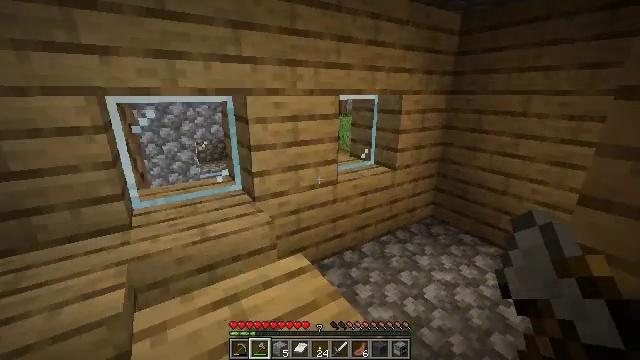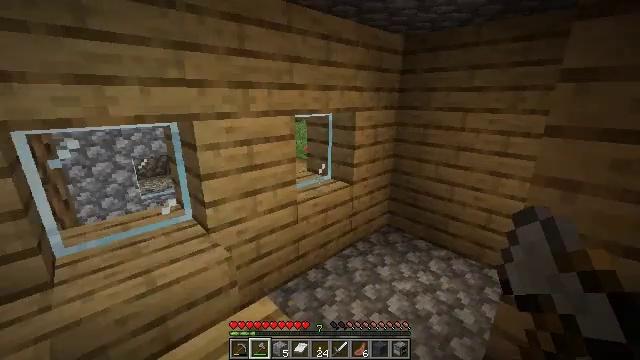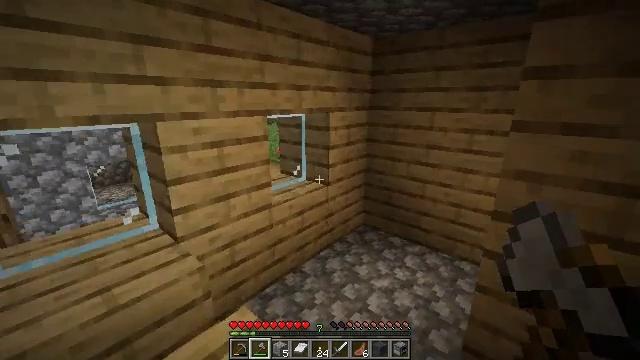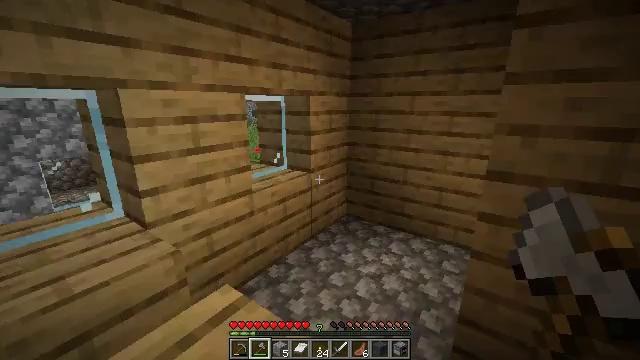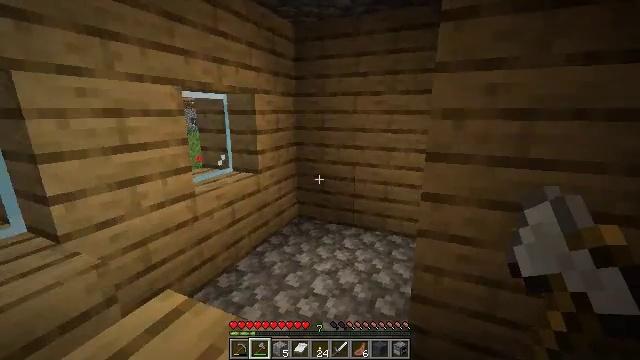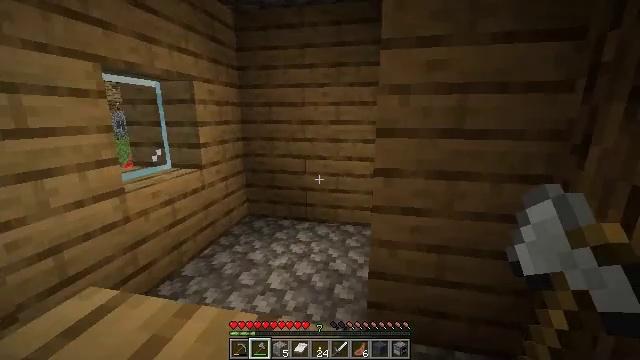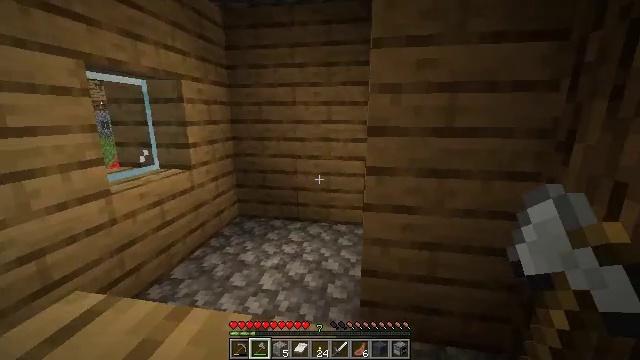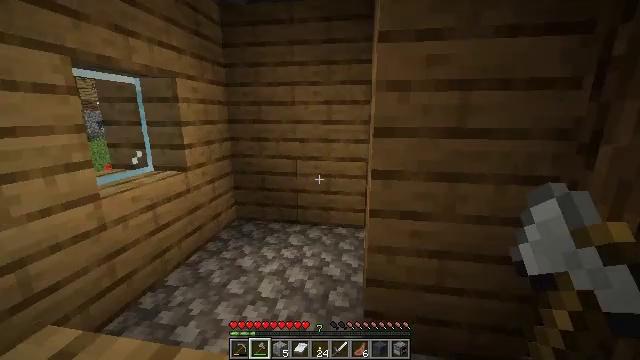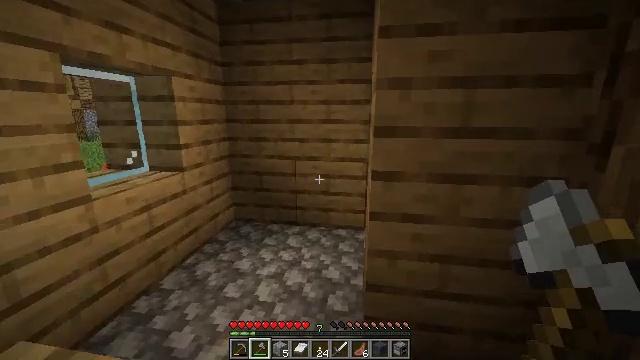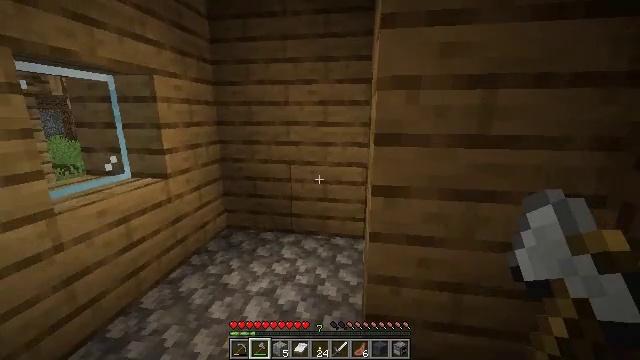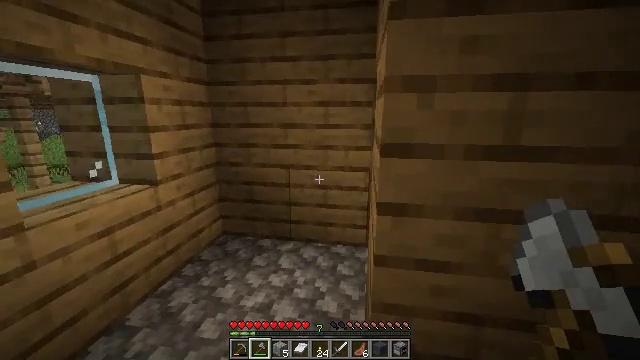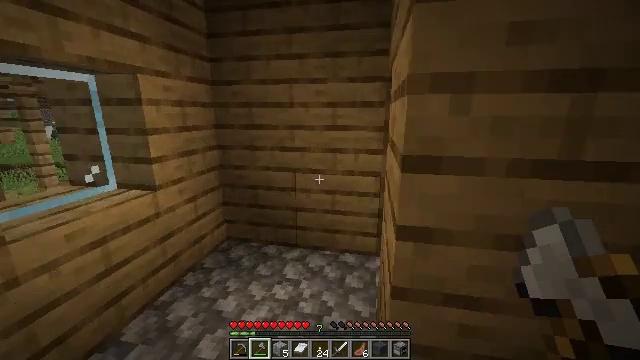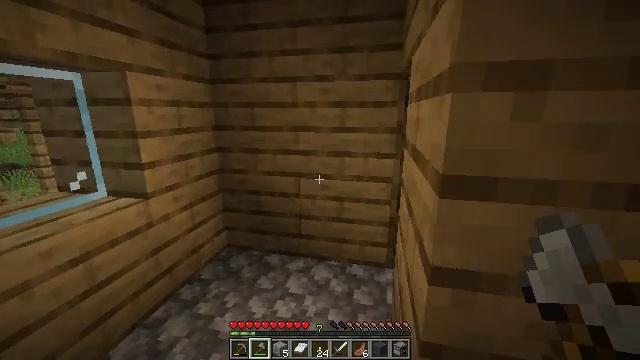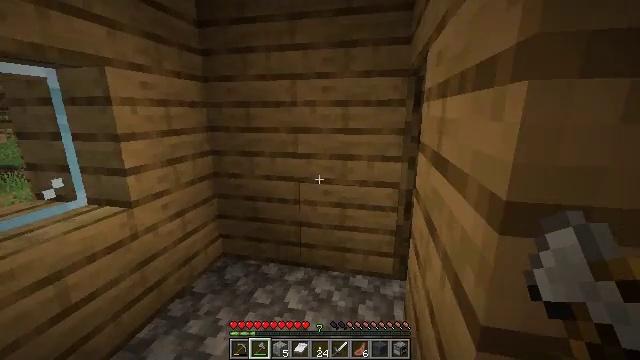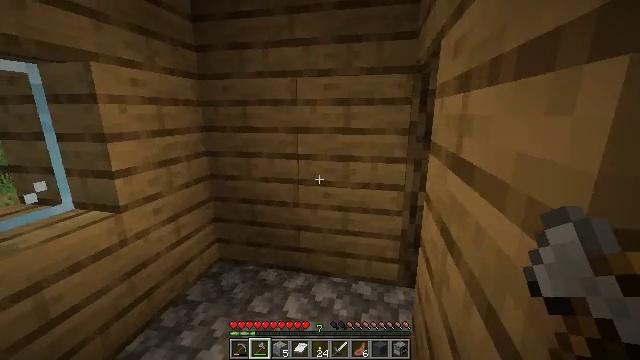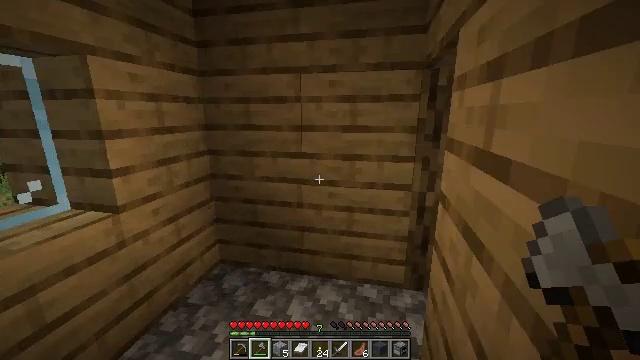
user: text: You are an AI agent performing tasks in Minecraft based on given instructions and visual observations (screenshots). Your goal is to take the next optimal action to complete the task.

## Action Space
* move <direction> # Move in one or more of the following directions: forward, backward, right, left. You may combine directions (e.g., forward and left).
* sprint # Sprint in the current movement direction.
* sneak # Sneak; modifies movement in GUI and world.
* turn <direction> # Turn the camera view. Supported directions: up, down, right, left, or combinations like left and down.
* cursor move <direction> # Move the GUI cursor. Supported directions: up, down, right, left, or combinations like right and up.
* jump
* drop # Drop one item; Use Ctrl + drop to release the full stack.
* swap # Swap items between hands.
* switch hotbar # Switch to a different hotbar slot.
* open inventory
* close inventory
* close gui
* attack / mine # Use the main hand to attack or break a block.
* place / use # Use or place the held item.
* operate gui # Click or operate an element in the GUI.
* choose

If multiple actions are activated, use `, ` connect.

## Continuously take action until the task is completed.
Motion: motion action
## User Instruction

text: Dig up clay found underwater.
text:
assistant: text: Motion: turn right
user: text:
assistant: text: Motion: turn right
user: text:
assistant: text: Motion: turn right
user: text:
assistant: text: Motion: turn right and up
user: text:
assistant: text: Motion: turn right
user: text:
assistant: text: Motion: turn right
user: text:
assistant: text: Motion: move forward
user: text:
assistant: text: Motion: move forward
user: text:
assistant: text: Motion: move forward
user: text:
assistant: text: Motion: move forward
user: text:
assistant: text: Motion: move forward, turn left
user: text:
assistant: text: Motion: move forward, turn left
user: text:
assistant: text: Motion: move forward
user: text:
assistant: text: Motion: move forward
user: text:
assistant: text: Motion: move forward
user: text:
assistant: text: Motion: move forward
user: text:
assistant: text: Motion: move forward
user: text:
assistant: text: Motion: move forward, turn right
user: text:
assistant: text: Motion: move forward, turn right
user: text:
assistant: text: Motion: move forward, turn right and down
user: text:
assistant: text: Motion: turn right
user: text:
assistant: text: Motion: turn right
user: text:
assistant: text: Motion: no_op
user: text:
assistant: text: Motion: move forward
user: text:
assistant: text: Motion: move forward
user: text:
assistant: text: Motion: move forward
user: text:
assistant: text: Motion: move forward
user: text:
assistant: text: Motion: move forward
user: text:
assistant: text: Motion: move forward
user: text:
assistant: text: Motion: move forward